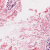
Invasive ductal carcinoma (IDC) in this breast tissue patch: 0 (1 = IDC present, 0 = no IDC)